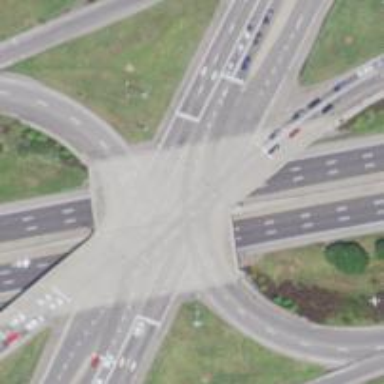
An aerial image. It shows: Bridge at motorway link within junction.